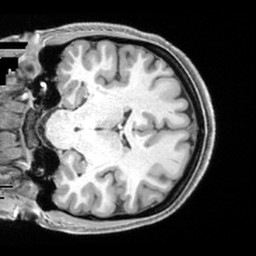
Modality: T1w
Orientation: coronal